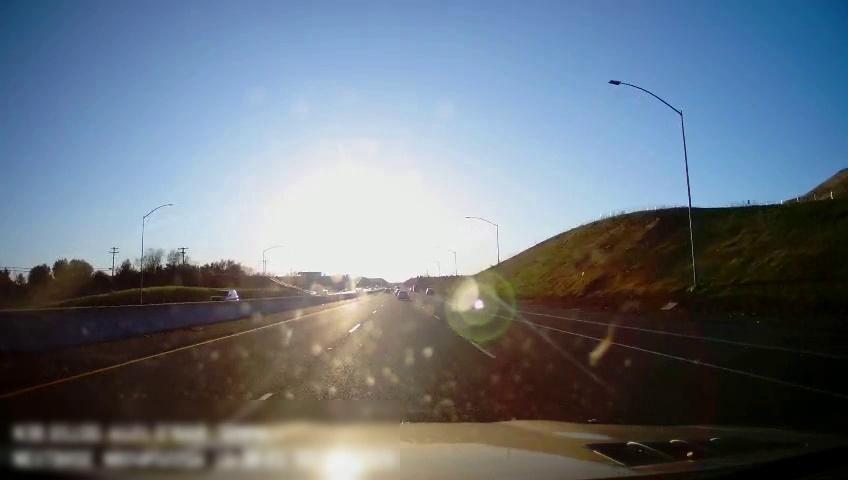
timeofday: Day
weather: Sunny
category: Drivable Space
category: Drivable Space
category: Vehicles | Car
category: Vehicles | SUV
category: Lanes | Current Lane
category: Lanes | Current Lane
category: Lanes | Alternate Lane
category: Lanes | Alternate Lane
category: Lanes | Alternate Lane